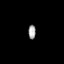
Tissue: skin
Cell type: Epithelial cells
Senescence score: 0.1743
Nuclear area (px): 106
Mean DAPI intensity: 157.434